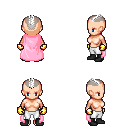
a pixel art fantasy rpg character, female body template, human, light skin, pink cape, white pants, white short mohawk hairstyle, gold gloves, black shoes, four views (front, back, left, right), 2x2 character sprite sheet, small pixel art, hard edges, no anti-aliasing